Field crop: maize
Growth stage: 2
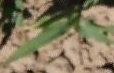
Species: maize